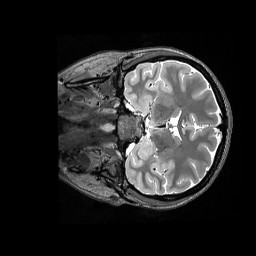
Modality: T2w
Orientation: coronal
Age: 22
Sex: female
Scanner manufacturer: siemens
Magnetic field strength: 3 T
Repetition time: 3.2 s
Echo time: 0.562 s